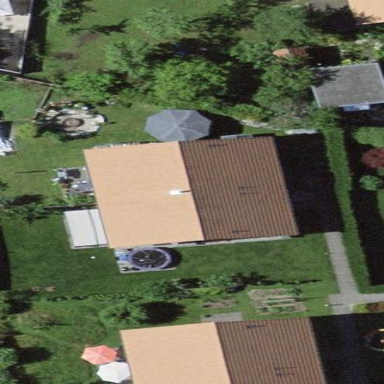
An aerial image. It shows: Terrace building with gabled roof.